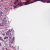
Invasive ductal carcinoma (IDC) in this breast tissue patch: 1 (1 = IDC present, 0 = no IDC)